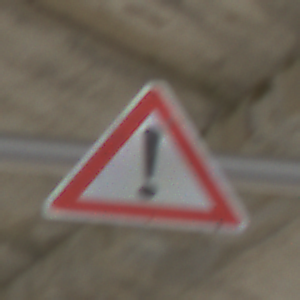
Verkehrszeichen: Gefahrenstelle
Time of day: MorningAfternoon
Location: Roofed (Suburban)
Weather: PartlyCloudy
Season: Winter
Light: Natural